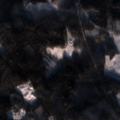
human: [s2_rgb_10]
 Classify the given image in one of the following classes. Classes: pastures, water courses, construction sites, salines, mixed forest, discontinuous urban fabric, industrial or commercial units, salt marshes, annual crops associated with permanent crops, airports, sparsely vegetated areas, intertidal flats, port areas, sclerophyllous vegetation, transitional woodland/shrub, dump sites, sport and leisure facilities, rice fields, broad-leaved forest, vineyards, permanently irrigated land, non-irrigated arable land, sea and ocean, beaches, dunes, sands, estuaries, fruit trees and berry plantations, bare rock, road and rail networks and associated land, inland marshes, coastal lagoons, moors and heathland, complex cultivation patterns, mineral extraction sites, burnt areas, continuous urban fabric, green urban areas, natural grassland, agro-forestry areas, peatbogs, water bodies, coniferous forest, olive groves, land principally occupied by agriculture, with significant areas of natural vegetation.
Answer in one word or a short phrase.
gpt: land principally occupied by agriculture, with significant areas of natural vegetation, broad-leaved forest, coniferous forest, mixed forest